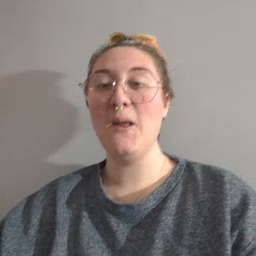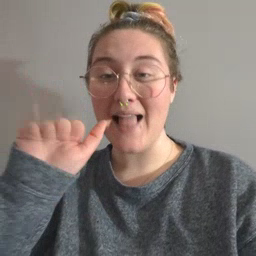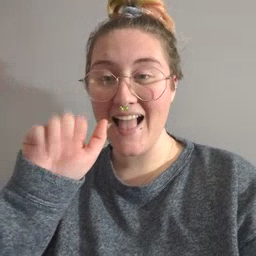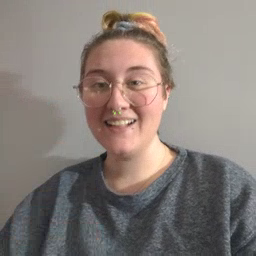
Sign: bye